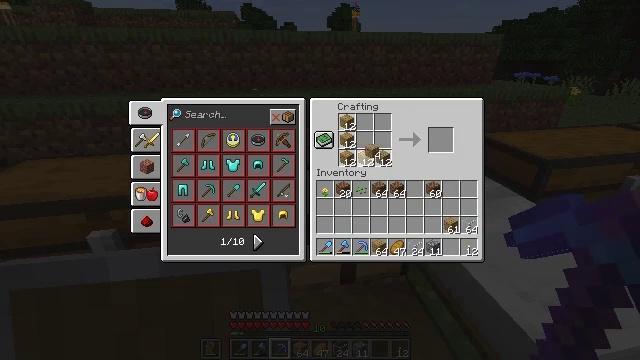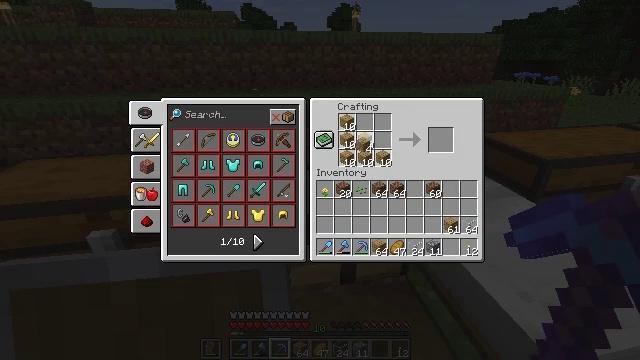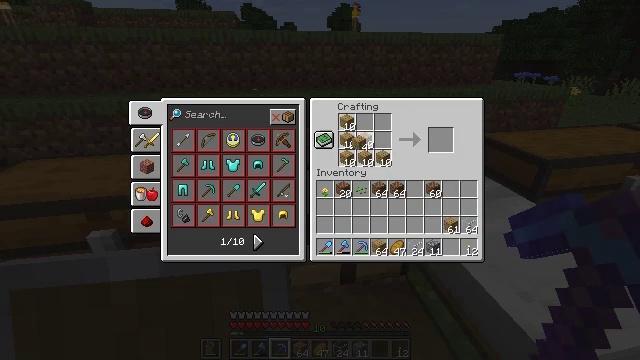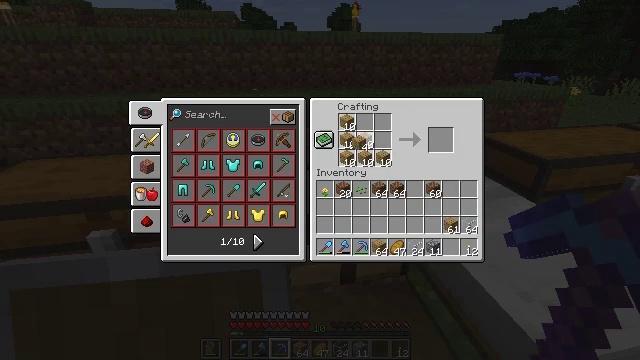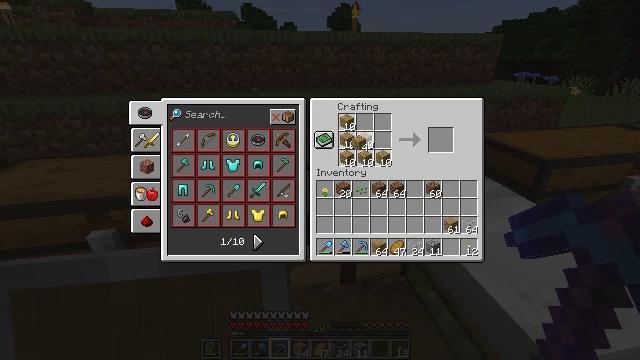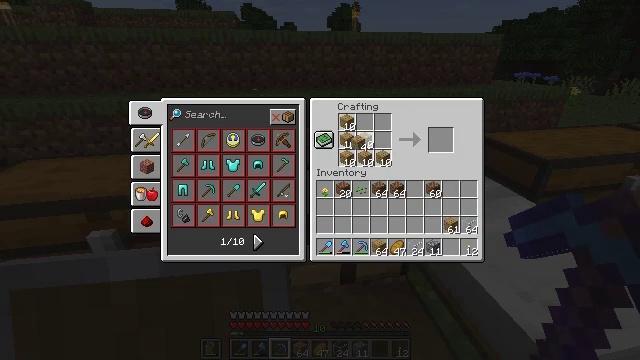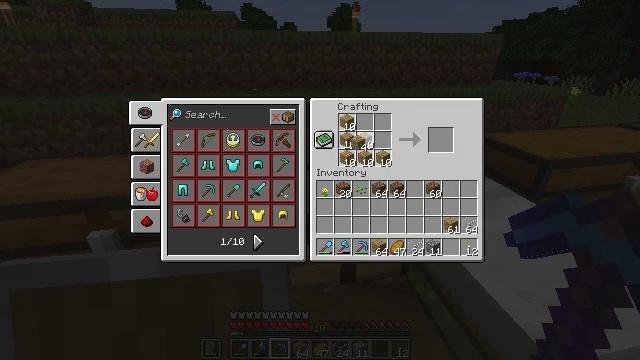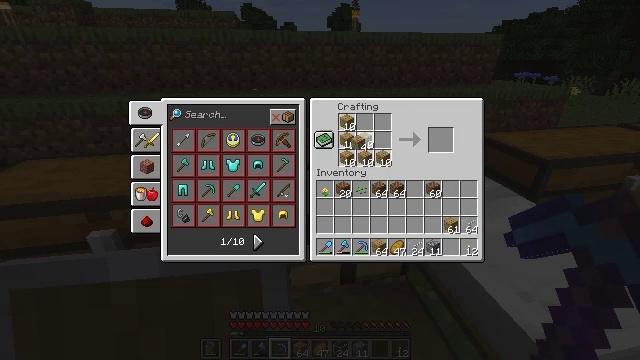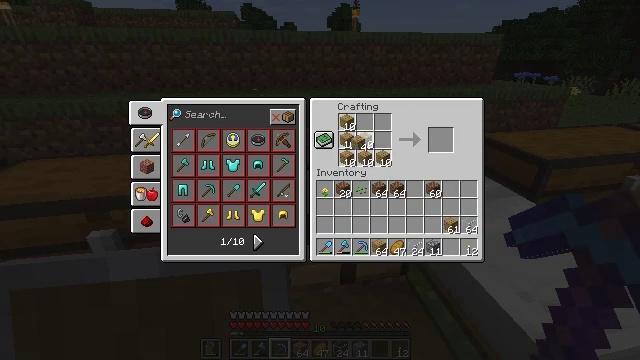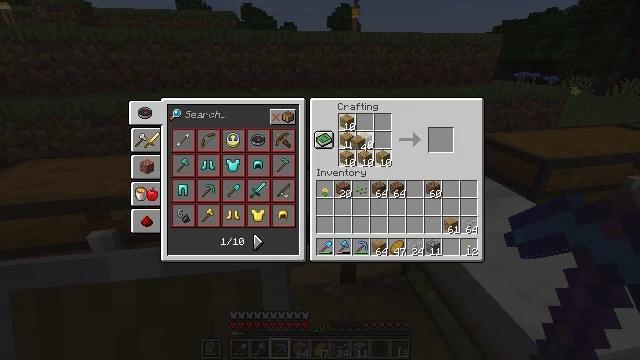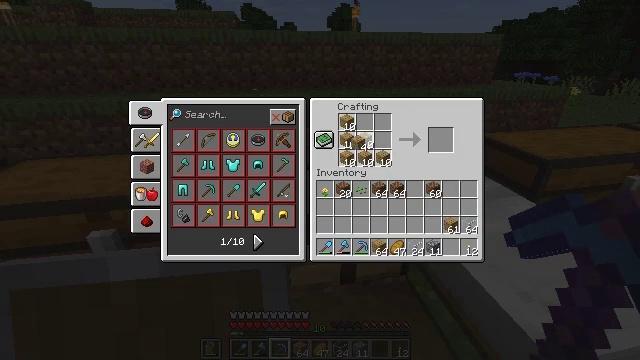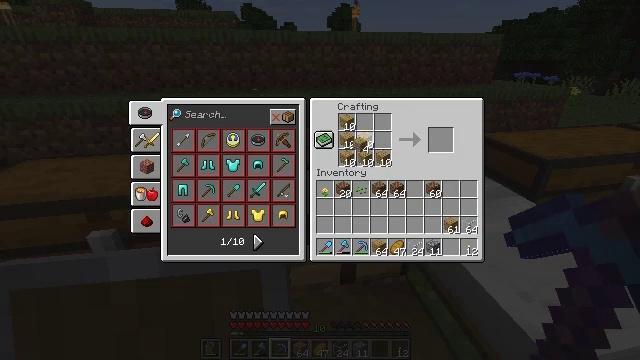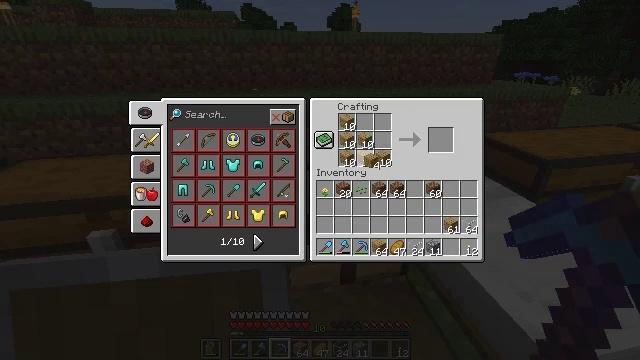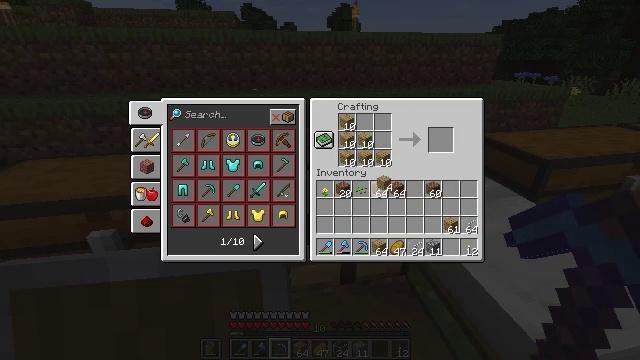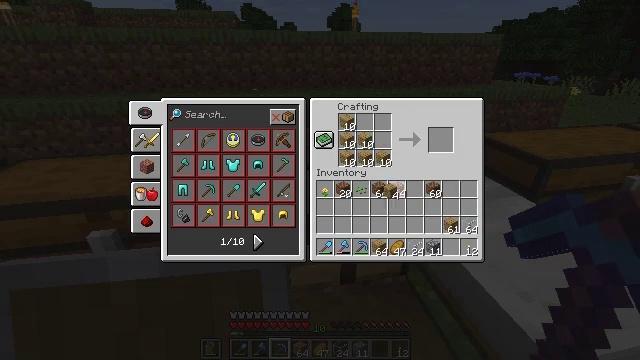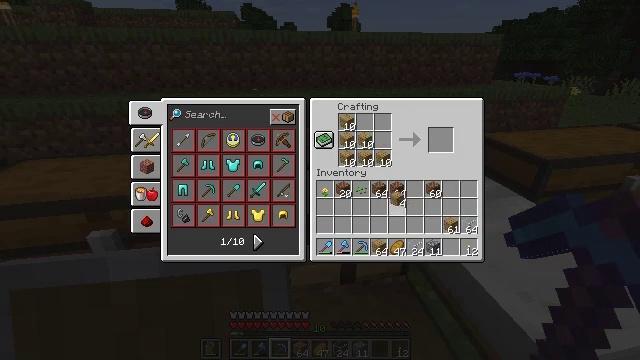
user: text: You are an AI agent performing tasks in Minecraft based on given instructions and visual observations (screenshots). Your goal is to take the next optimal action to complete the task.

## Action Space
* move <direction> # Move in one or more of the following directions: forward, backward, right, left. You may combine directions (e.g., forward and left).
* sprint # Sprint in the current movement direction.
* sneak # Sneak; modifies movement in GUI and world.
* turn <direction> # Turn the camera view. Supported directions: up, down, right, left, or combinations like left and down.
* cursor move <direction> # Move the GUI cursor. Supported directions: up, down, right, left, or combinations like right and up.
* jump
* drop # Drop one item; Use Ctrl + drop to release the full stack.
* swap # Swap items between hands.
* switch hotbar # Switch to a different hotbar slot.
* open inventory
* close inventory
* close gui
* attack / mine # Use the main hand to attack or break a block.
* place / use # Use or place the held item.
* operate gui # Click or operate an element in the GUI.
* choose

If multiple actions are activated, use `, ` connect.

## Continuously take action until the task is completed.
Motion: motion action
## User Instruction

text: Use the crafting menu to make oak stairs.
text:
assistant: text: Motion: sneak, cursor move left, operate gui
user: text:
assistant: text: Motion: sneak, operate gui
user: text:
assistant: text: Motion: sneak, operate gui
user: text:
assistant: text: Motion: sneak, operate gui
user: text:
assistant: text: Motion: sneak, operate gui
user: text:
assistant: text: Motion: sneak, operate gui
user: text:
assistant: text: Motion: sneak, operate gui
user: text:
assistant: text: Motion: sneak, operate gui
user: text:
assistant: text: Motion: sneak, operate gui
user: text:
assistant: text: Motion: sneak, operate gui
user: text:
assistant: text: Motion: sneak
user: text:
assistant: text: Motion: sneak, cursor move right and down
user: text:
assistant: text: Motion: cursor move right and down
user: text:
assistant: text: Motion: cursor move down
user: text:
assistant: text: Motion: cursor move right and down
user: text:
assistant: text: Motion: cursor move right
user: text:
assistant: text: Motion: cursor move right
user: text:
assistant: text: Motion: no_op
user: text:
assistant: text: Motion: no_op
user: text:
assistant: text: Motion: no_op
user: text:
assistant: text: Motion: no_op
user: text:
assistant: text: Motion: no_op
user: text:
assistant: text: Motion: operate gui
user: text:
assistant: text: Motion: operate gui
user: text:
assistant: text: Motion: operate gui
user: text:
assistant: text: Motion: no_op
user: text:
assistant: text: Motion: cursor move right and up
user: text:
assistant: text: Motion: sneak, cursor move right and up
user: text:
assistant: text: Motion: sneak, cursor move up
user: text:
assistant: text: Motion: sneak